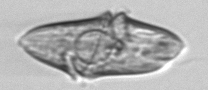
Label: Gyrodinium